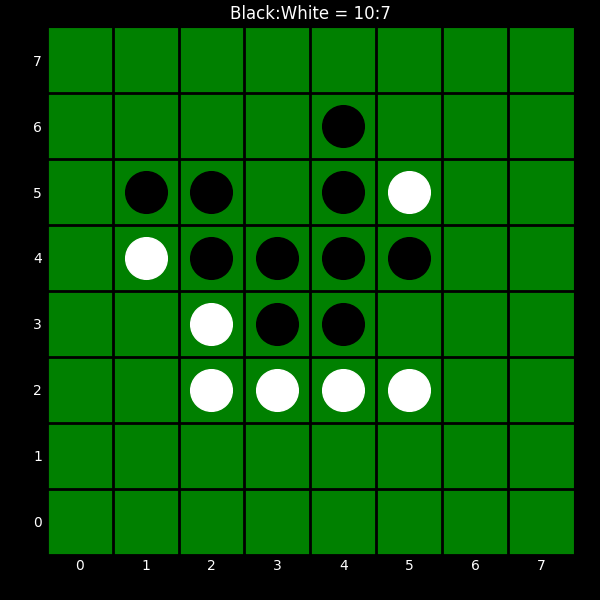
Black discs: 10
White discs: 7